Field crop: tomato
Growth stage: 2
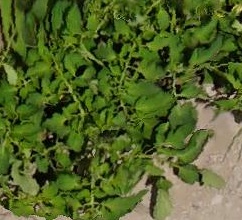
Species: tomato